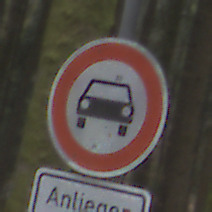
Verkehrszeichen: VerbotKraftwagen
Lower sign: PersonengruppenFrei1
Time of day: Midday
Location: Outdoor (Nature)
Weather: Overcast
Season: NotSpecified
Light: Natural